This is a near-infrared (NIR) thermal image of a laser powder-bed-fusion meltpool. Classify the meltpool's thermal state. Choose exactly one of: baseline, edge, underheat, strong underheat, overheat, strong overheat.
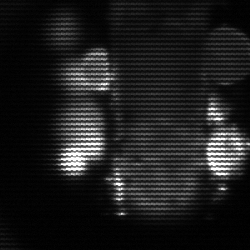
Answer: strong underheat